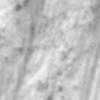
Label: no_change